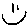
Label: smiley face